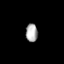
Tissue: prostate
Cell type: T cells
Senescence score: 0.8338
Nuclear area (px): 213
Mean DAPI intensity: 170.568